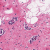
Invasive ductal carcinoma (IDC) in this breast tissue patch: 0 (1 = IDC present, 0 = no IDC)